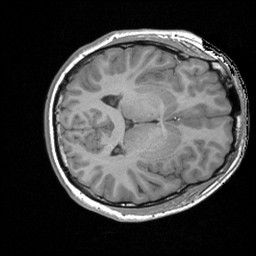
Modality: T1w
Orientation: axial